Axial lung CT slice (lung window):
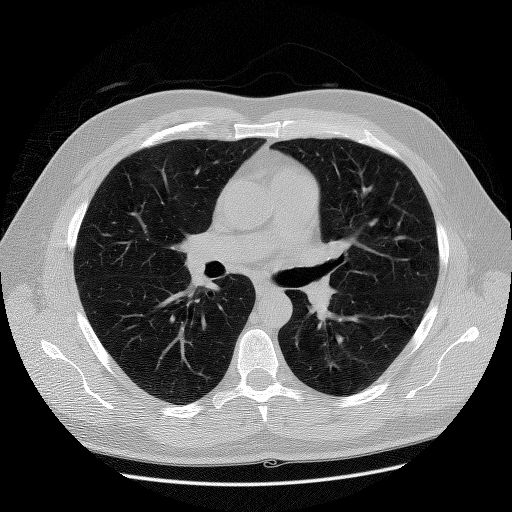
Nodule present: no